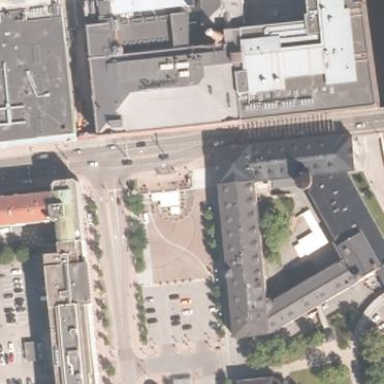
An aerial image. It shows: Office building.